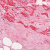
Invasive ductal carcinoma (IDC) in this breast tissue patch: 0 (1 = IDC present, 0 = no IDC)